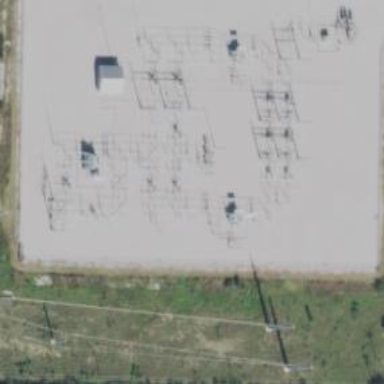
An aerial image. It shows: Switch used for power control.